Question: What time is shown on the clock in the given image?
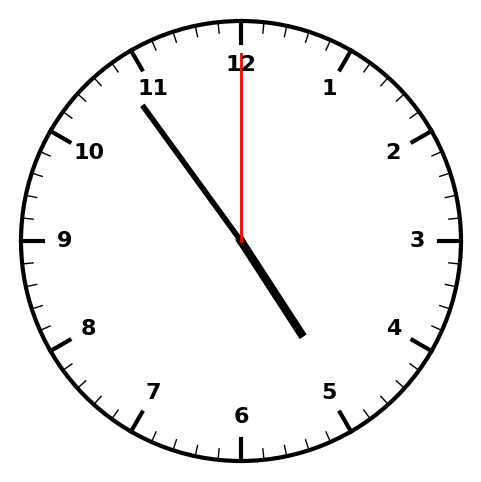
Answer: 04:54:00